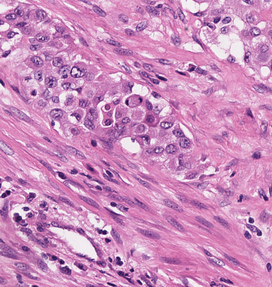
Tumor epithelial tissue: yes
Tumor-associated stroma tissue: yes
Normal tissue: no